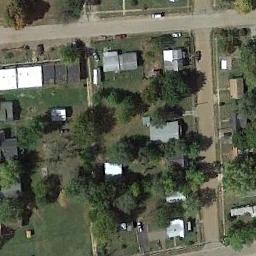
Label: residential